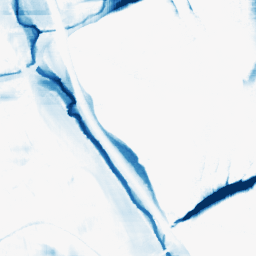
Category: morphological
Decomposition family: morphological_rect
Decomposition parameters: operation: closing
width: 50
height: 20
Upsampling method: sinc_hamming
Upsampling parameters: scale: 4
kernel_size: 16
Upsampling scale: 4